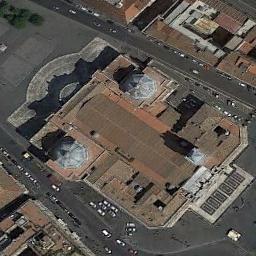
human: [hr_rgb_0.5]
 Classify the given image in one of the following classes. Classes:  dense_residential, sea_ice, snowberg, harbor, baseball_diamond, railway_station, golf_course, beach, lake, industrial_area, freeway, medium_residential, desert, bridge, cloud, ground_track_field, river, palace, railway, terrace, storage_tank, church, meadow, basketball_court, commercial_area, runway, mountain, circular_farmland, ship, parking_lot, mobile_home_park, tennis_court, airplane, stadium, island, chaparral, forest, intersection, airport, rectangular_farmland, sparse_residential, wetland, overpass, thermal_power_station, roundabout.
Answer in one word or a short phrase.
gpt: church